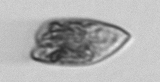
Label: Prorocentrum_dentatum